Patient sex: F
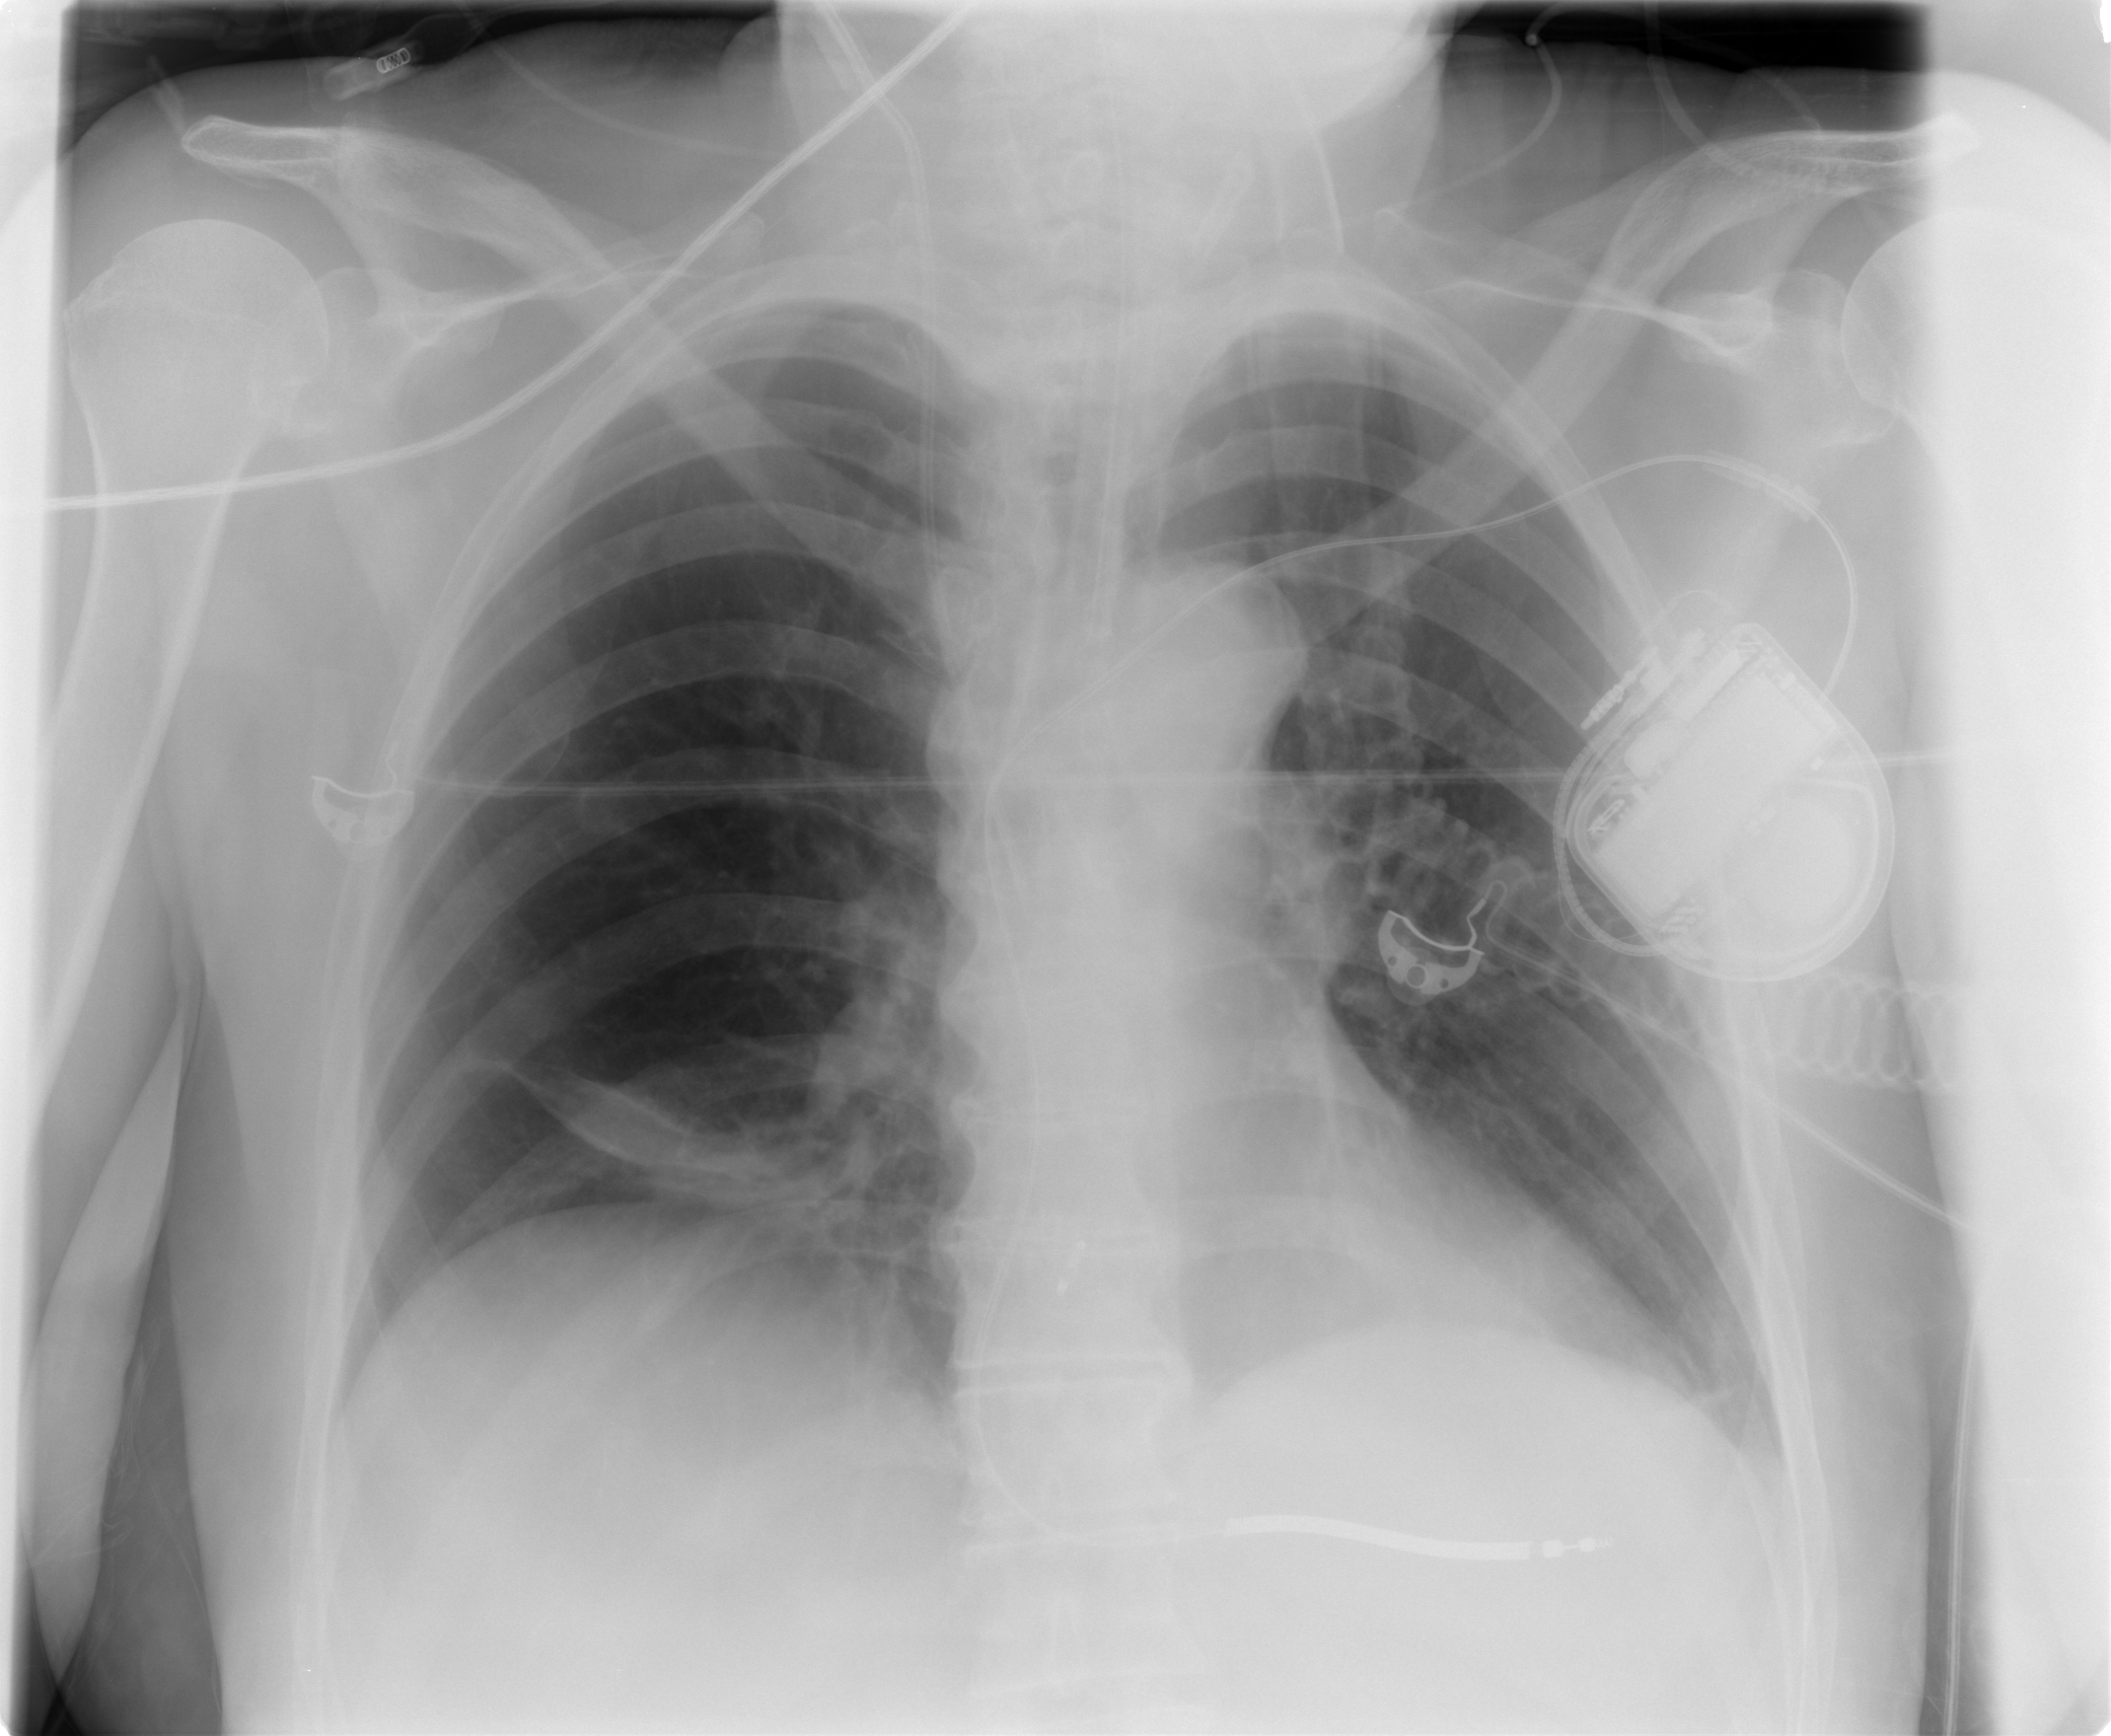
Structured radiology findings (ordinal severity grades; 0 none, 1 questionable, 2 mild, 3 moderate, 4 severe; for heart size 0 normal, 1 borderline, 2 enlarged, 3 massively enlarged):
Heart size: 0
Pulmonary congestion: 0
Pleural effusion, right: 0
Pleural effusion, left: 0
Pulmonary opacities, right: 0
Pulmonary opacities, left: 0
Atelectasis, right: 2
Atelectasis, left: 0